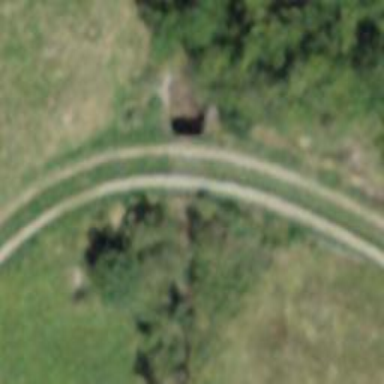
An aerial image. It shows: Track that goes over bridge. The track has grade 3 tracktype.